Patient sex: M
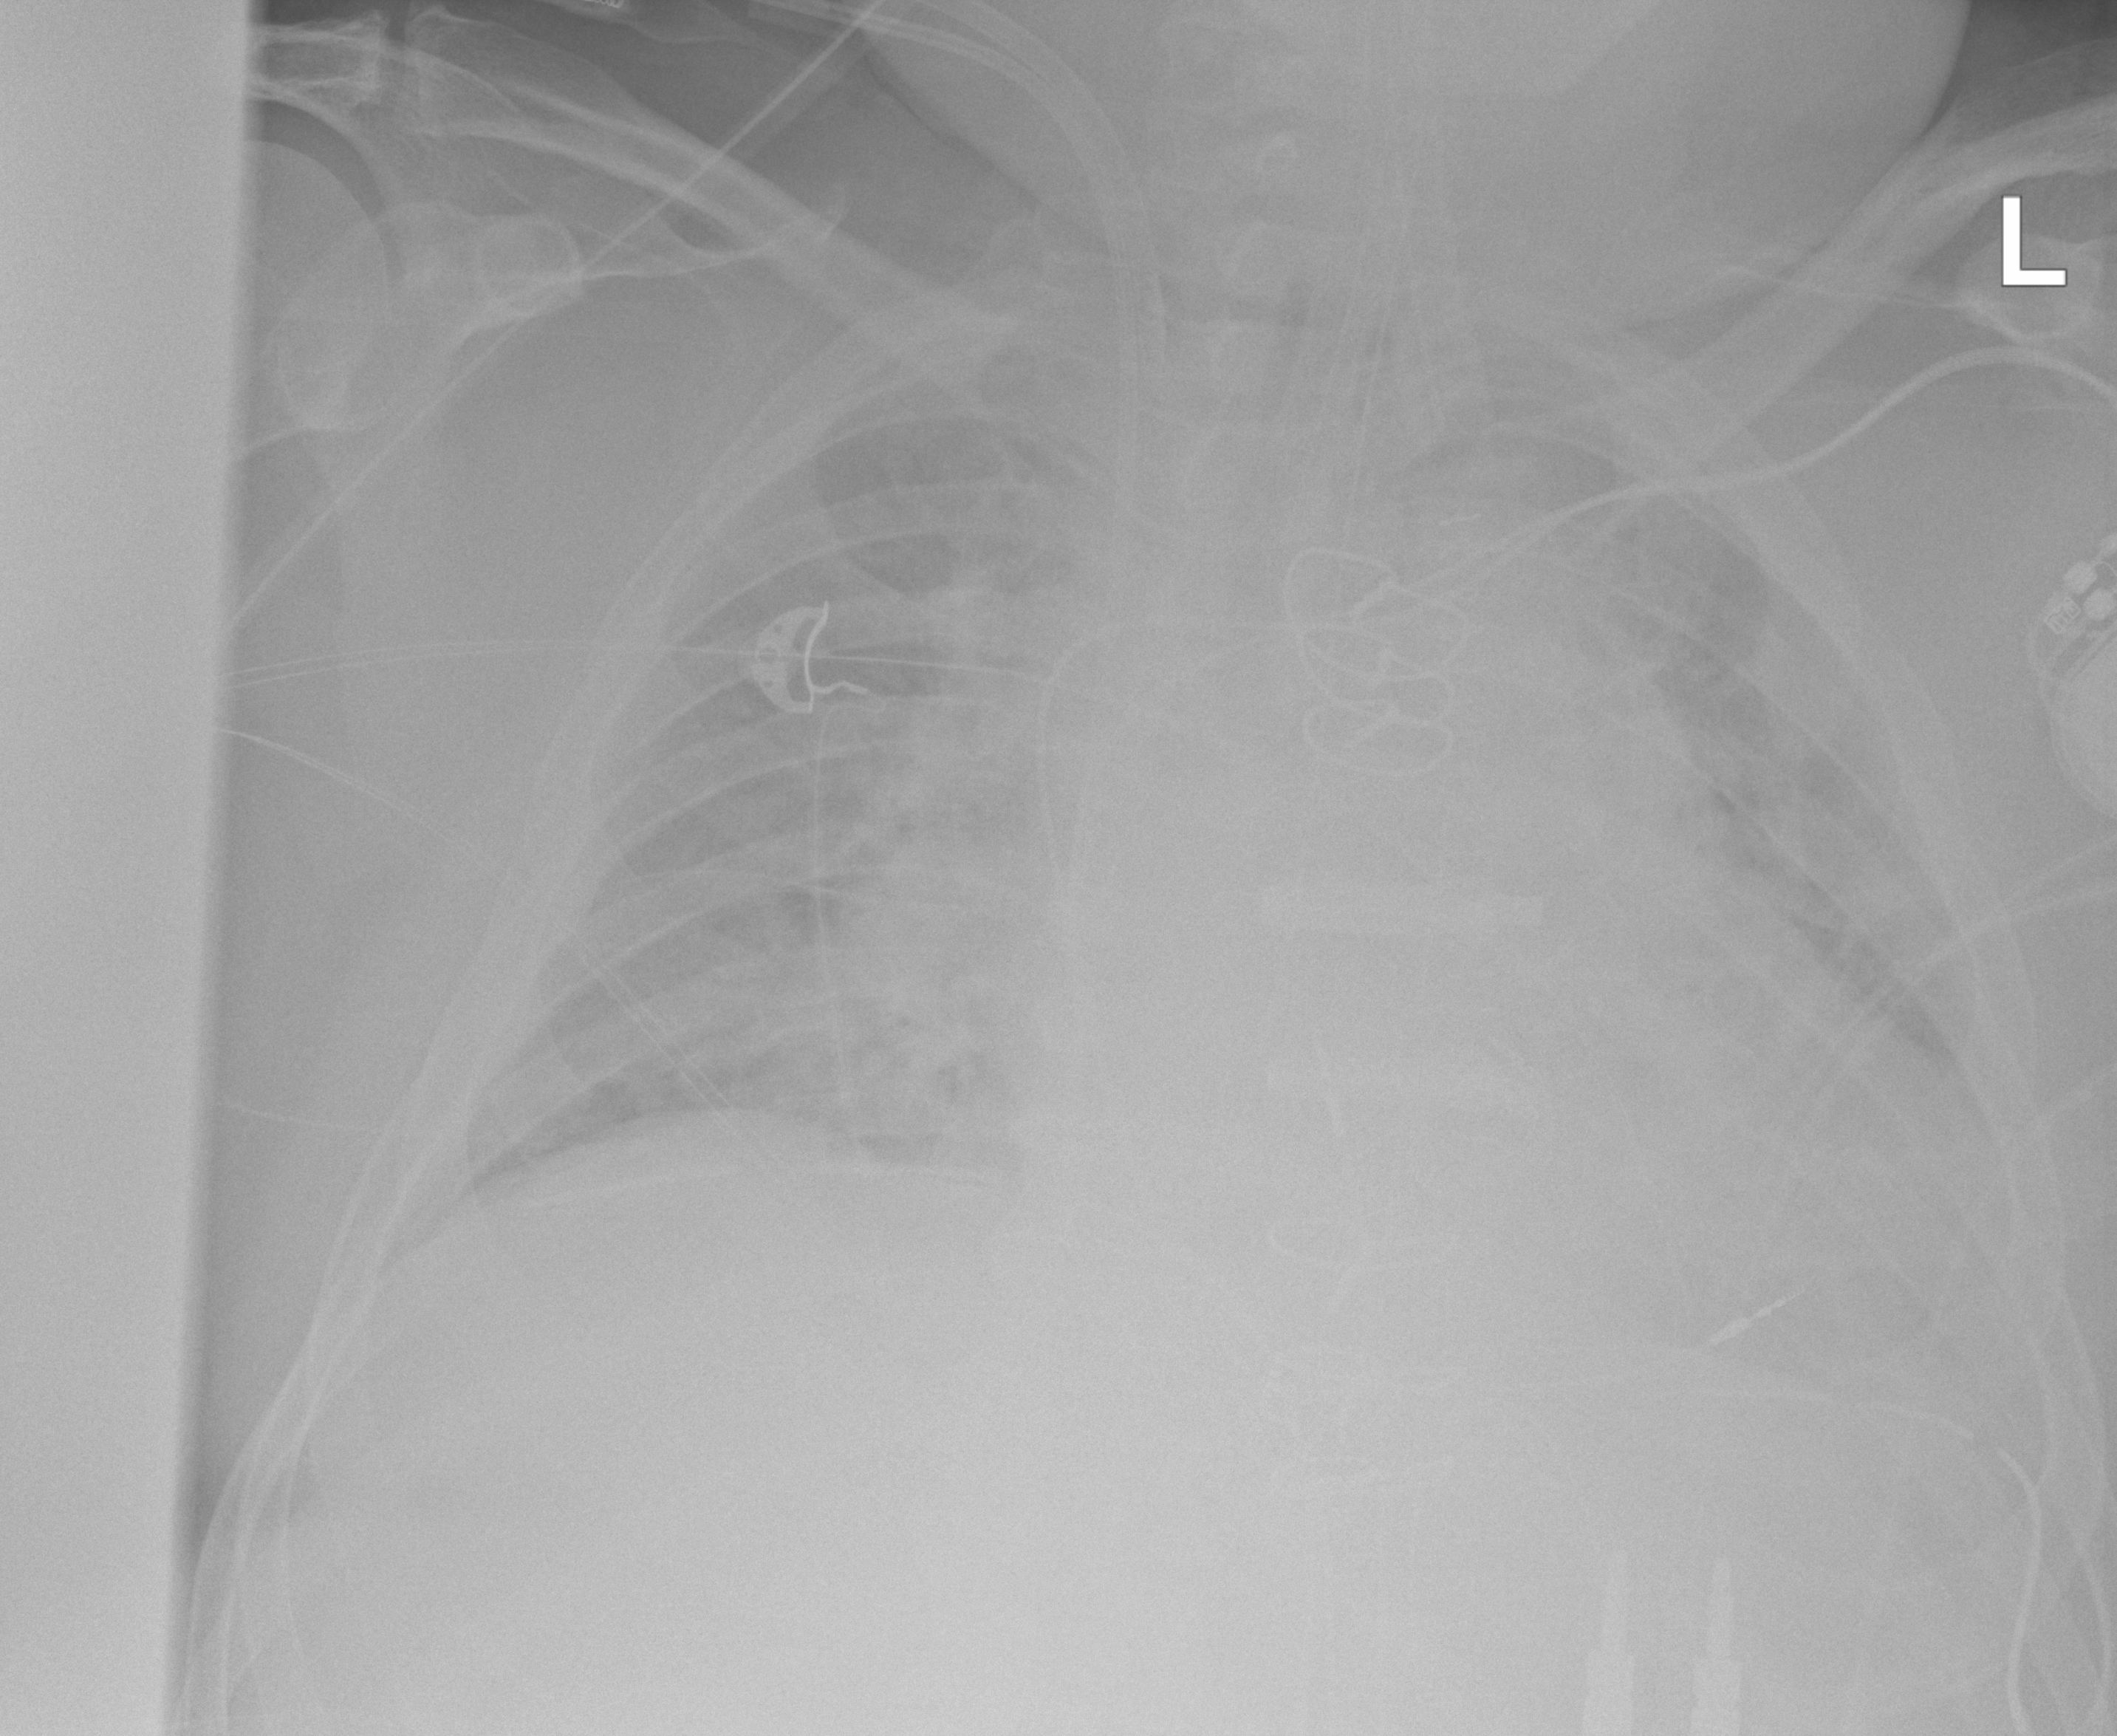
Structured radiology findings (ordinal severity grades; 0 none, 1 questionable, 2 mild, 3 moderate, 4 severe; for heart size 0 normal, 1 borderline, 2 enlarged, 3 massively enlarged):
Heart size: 1
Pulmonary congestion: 2
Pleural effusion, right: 0
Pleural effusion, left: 2
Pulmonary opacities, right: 0
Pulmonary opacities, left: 0
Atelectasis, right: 2
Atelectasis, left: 2